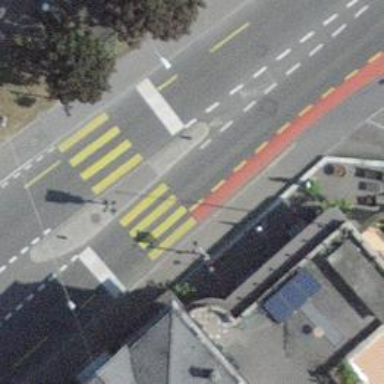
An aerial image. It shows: Uncontrolled zebra crossing with central island. The crossing is marked with zebra stripes.